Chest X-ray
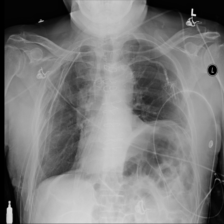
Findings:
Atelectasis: negative
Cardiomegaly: negative
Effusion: negative
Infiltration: negative
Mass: negative
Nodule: negative
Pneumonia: negative
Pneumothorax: positive
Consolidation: negative
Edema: negative
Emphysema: negative
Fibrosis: negative
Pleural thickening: negative
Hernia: negative